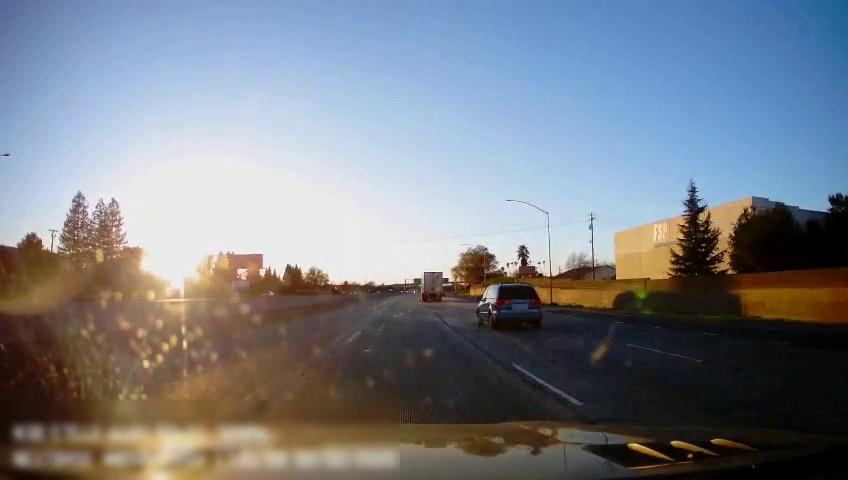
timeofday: Day
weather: Sunny
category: Drivable Space
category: Vehicles | Car
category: Vehicles | Truck
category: Lanes | Current Lane
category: Lanes | Alternate Lane
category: Lanes | Alternate Lane
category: Lanes | Alternate Lane
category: Traffic | Signs